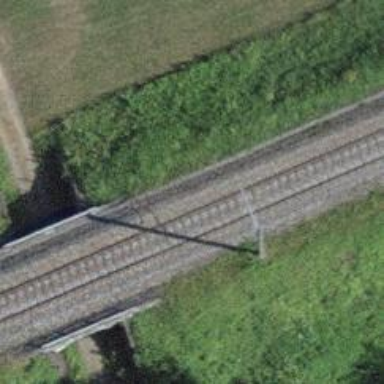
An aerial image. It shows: Single-track railway bridge with contact lines for electrification.